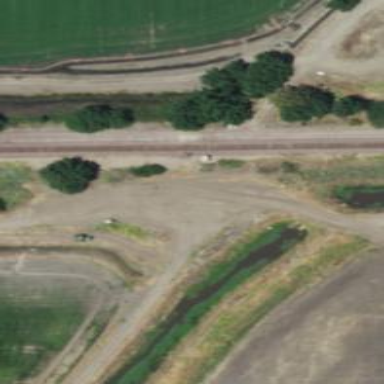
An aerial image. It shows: Site related to the railway.